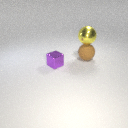
small purple metal cube to the left of large brown rubber sphere